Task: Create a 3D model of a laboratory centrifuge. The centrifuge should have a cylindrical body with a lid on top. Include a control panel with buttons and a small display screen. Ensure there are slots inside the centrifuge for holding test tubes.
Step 126:
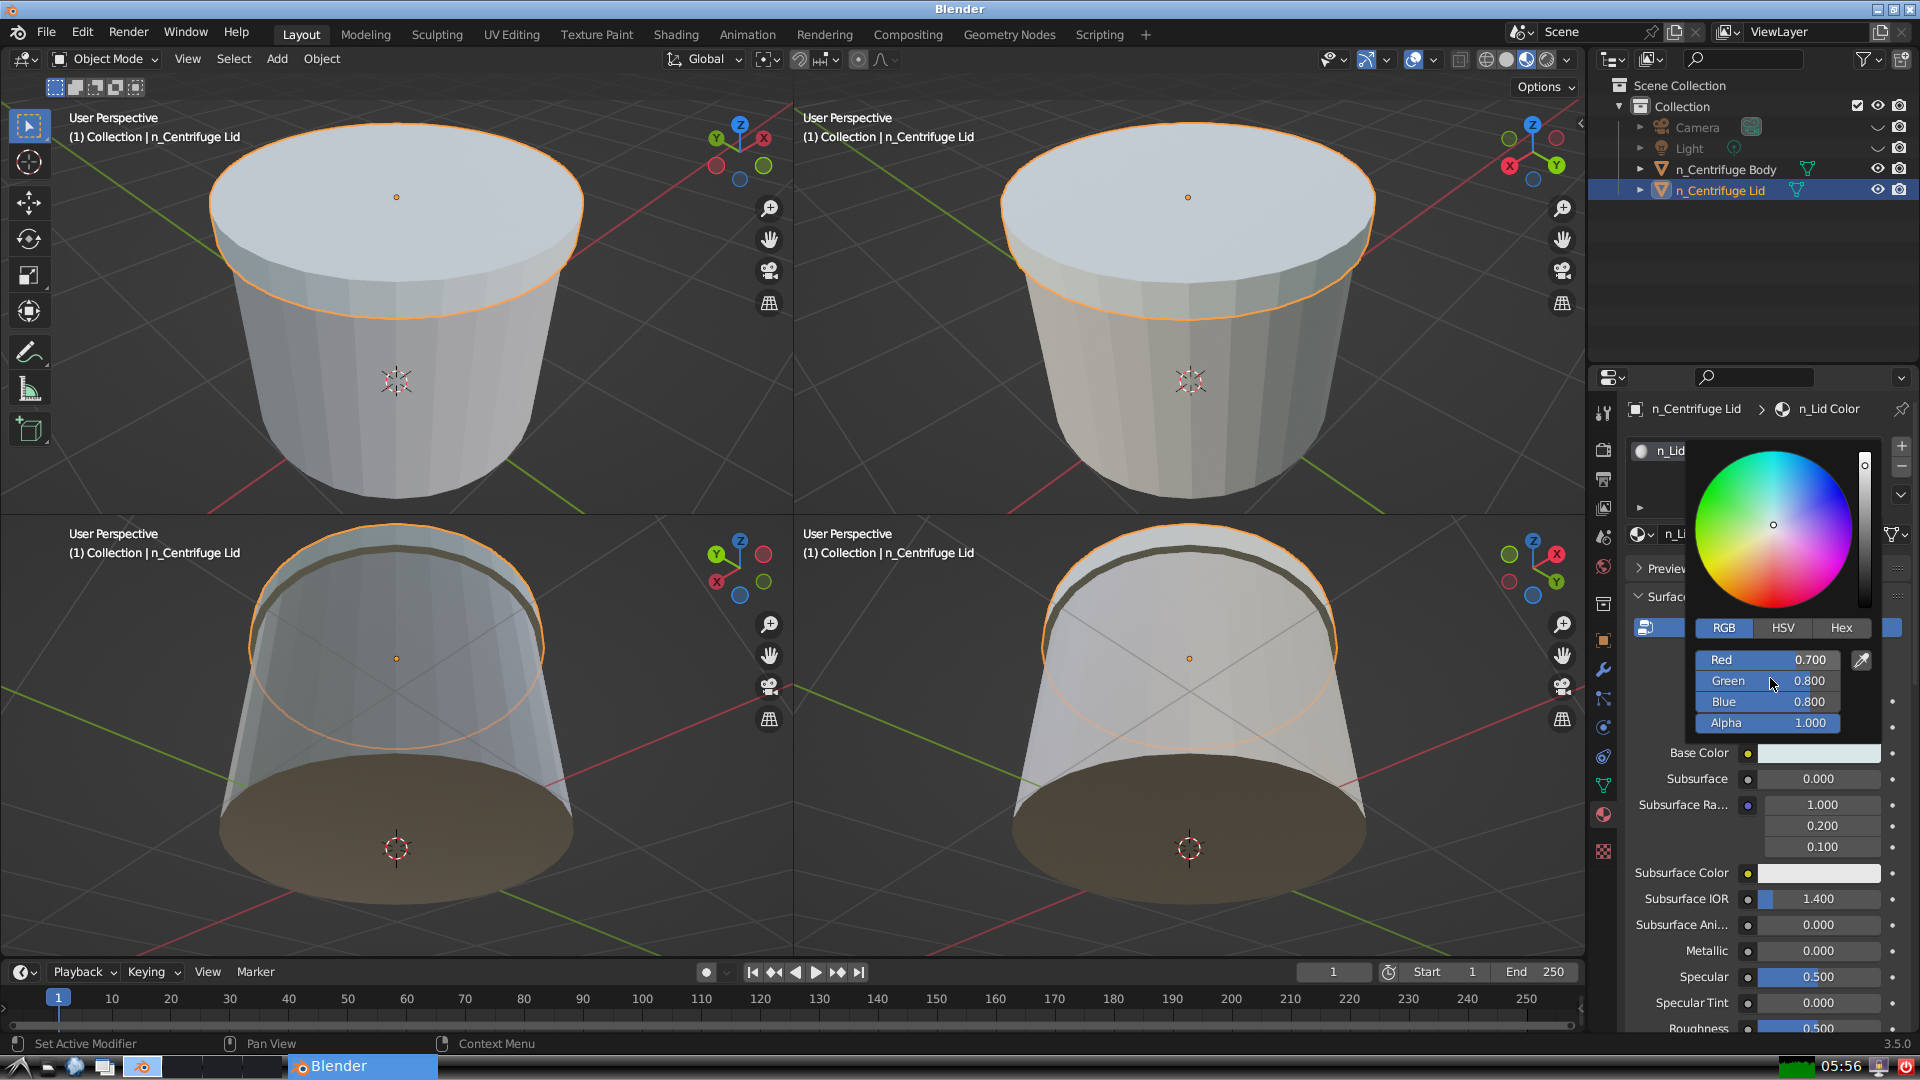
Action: click: no